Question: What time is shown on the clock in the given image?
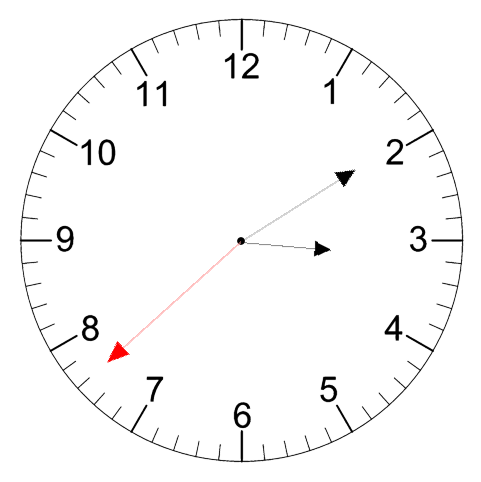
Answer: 03:09:38